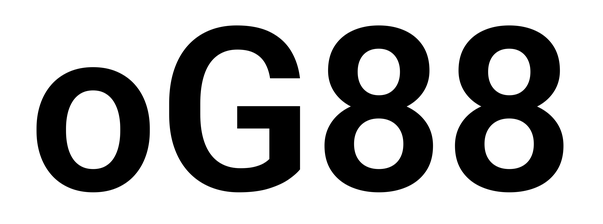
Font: Roboto_SemiBold